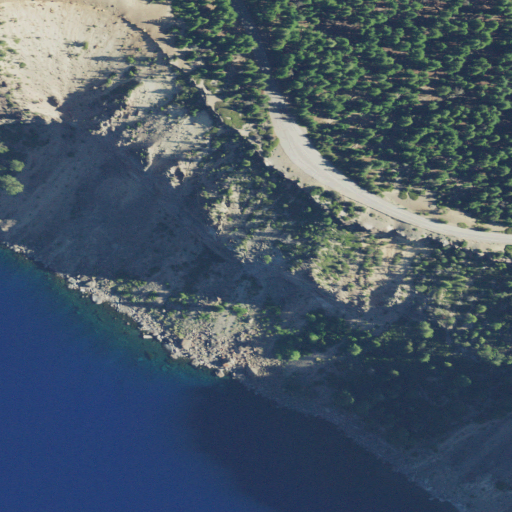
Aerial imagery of cliff(s) in Oregon named Rugged Crest Palisades containing shrub, evergreen forest, open water, medium intensity development, open development, and low intensity development